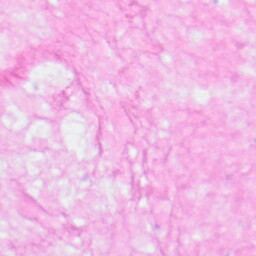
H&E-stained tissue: Kidney